Current action and preconditions to check: trajectory_clear

Your task: For each precondition in the list above, predict whether it will hold at this action.

Consider the current scene as observed from the mobile robot's camera, and analyze the predicted future states of all dynamic agents (e.g., people, animals, vehicles, or any moving entities) within the NEXT SECOND.

IMPORTANT: Only answer "very likely" if you are absolutely certain—based on strong, clear evidence—that a dynamic agent will violate the precondition in the predicted future state. Do NOT answer "very likely" for unlikely, ambiguous, or low-probability risks.

Ask yourself for each precondition: Is there a high probability, with clear and convincing evidence, that the predicted future states of any dynamic agent will interfere with the predicted future state of the currently executing action within the NEXT SECOND, causing that precondition to fail?

Assess the risk level based on these predictions. Use "likely" or "very likely" if motions create a clear risk of interference.

Use "neutral" or "improbable" if agents are nearby but their predicted paths are clearly diverging or non-conflicting.

Failure Risk Categories: "very improbable", "improbable", "neutral", "likely", "very likely"

Answer Format: Output ONLY the probability_of_failure value from these categories: "very improbable", "improbable", "neutral", "likely", "very likely"

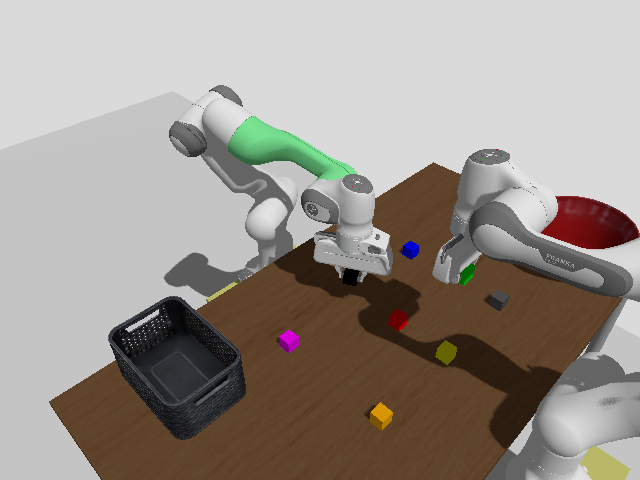

Answer: very improbable